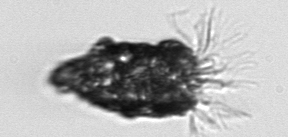
Label: Tintinnopsis